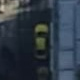
Vehicle type: Taxi